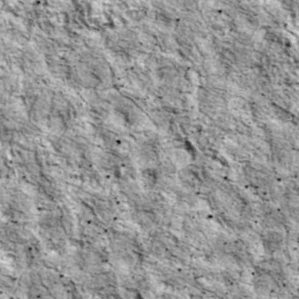
Label: non_frost